Question: Here's a portion of my table (it's a form):

Those are just two '<td>''s in a '<tr>'. I'm trying to get up top, to the top of the table cell, rather than resting on the bottom.
How can I do that?
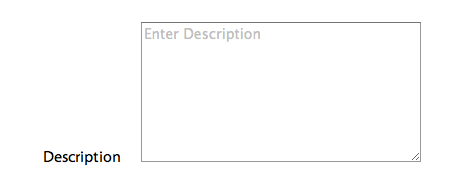
Answer: '''
td.description {vertical-align: top;}
'''
where 'description' is the class name of the 'td' with that text in it
'''
td.description {
vertical-align: top;
}
'''
'''
<td class="description">Description</td>
'''
OR inline (yuk!)
'''
<td style="vertical-align: top;">Description</td>
'''